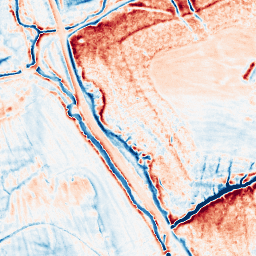
Category: classical
Decomposition family: uniform
Decomposition parameters: size: 10
Upsampling method: quadratic
Upsampling parameters: scale: 2
Upsampling scale: 2